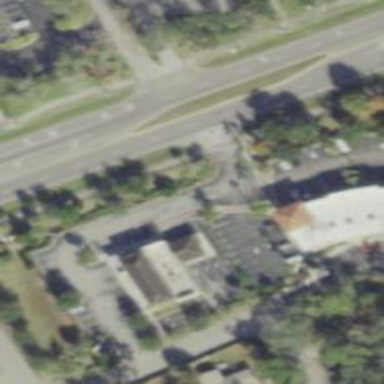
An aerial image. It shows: Unmarked road crossing.